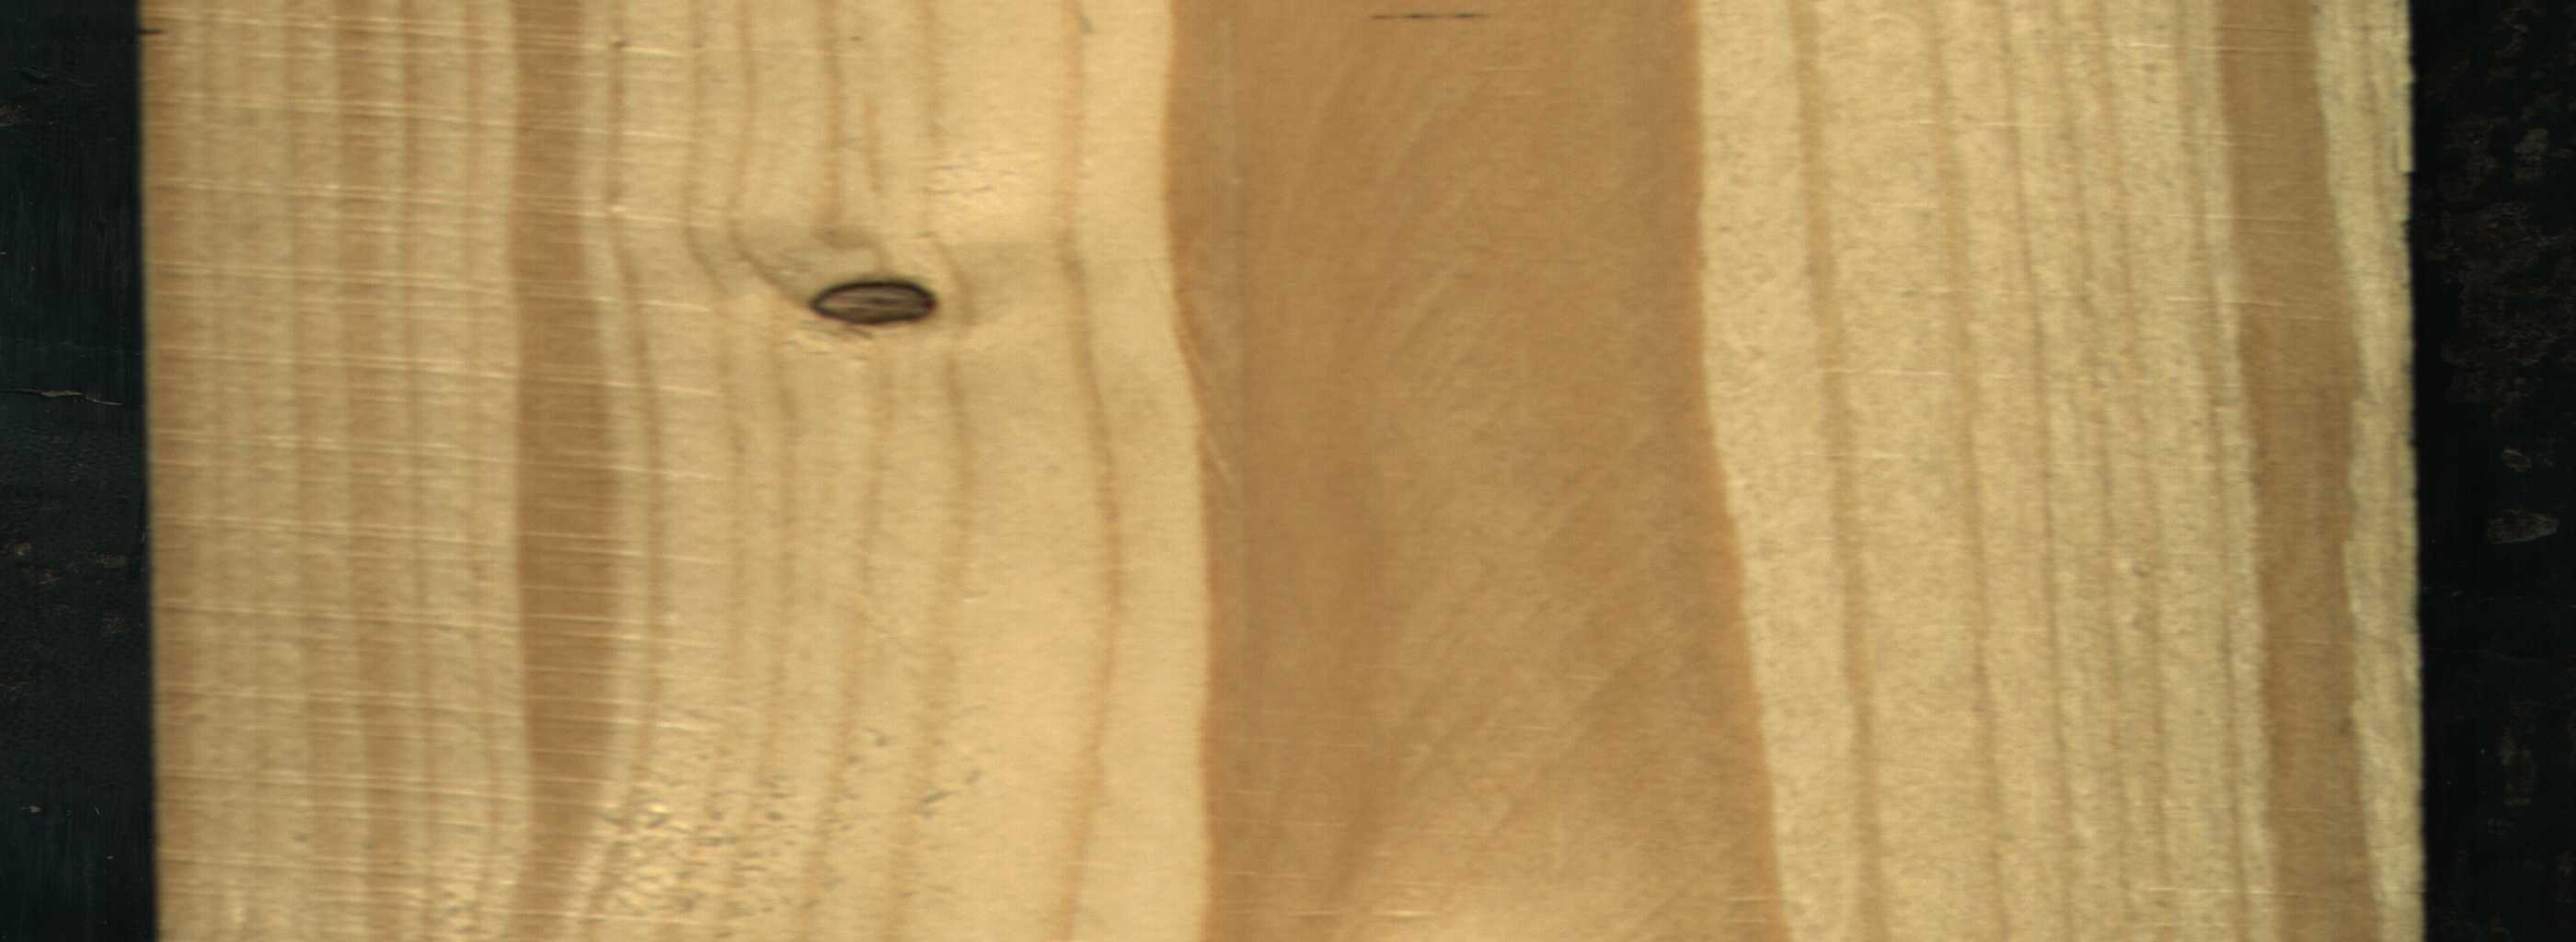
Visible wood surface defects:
Quartzity
Dead_Knot